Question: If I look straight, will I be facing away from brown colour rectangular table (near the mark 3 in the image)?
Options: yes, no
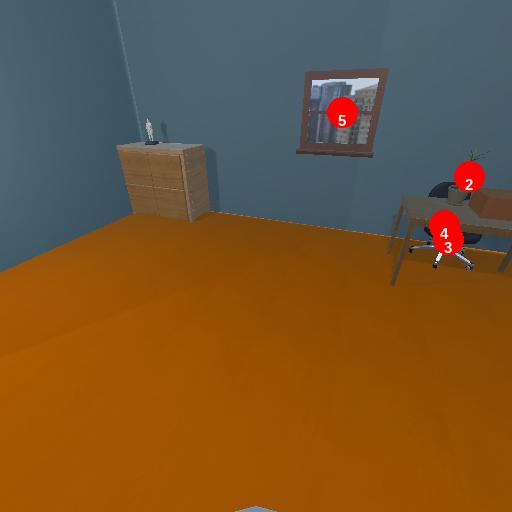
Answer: yes